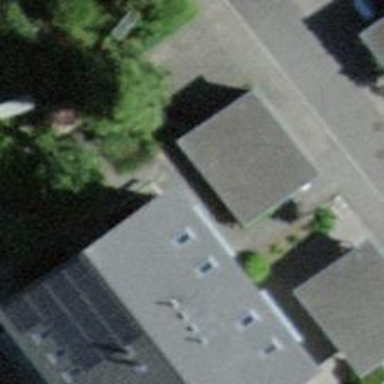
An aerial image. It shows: View of roof of building.